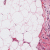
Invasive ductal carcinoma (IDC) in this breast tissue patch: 0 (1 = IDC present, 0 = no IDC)